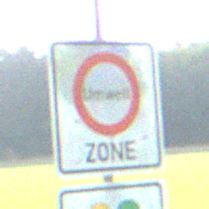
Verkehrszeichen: BeginnUmweltzone
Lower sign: FreistellungVomVerkehrsverbot2
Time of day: SunriseSunset
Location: Outdoor (Nature)
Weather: PartlyCloudy
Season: NotSpecified
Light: Natural